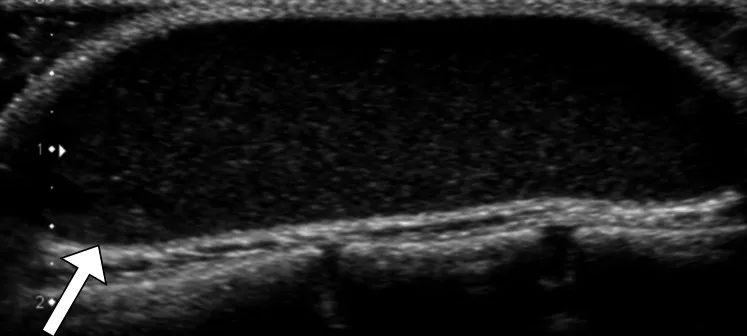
Ultrasound image illustrating the left chest wall lesion. The hypoechoic, fluid-filled cavity with internal echoes is evident, indicative of the cold abscess.
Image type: ophthalmic_imaging (oct)